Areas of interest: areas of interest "Art Gallery"
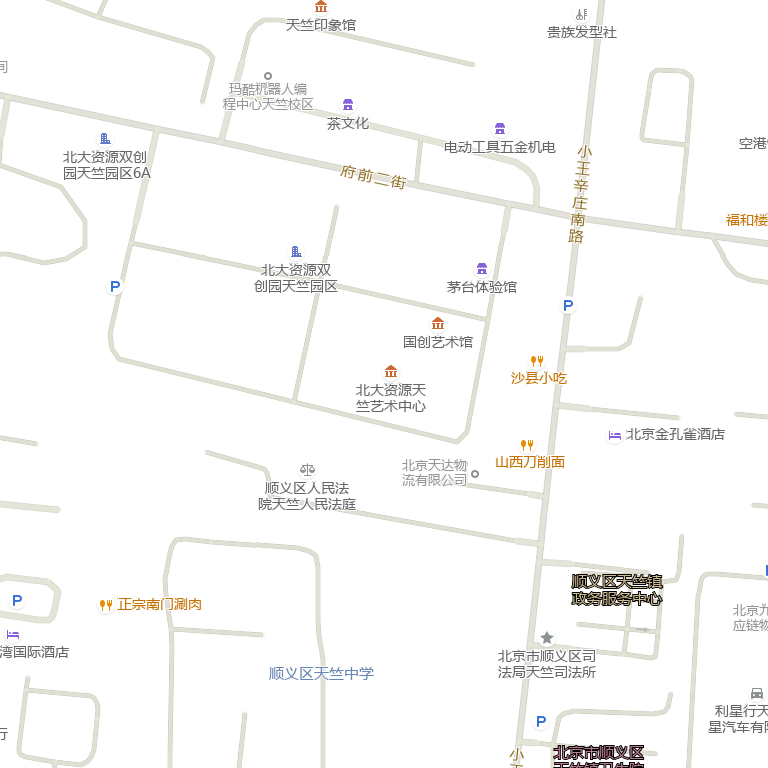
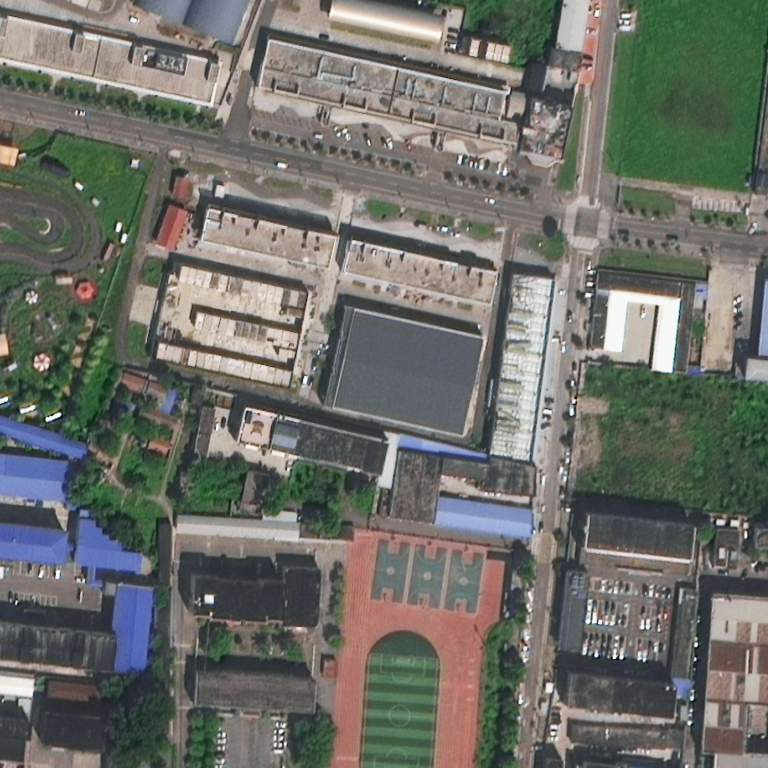